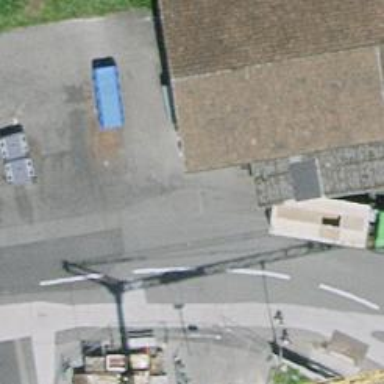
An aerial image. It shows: Recycling container at amenity designated for recycling.